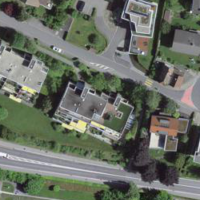
EUNIS habitat code: 55
Species observed at this site:
Acer campestre